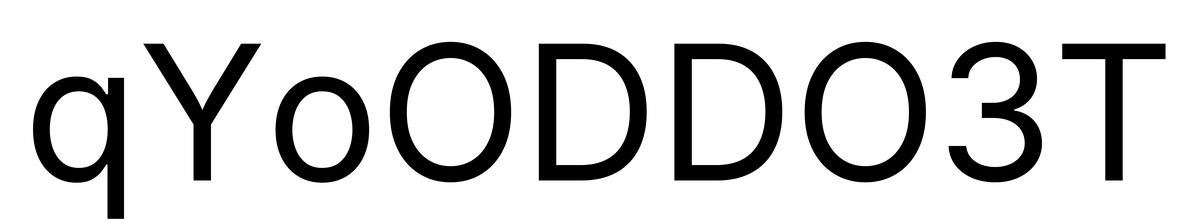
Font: Inter_Regular